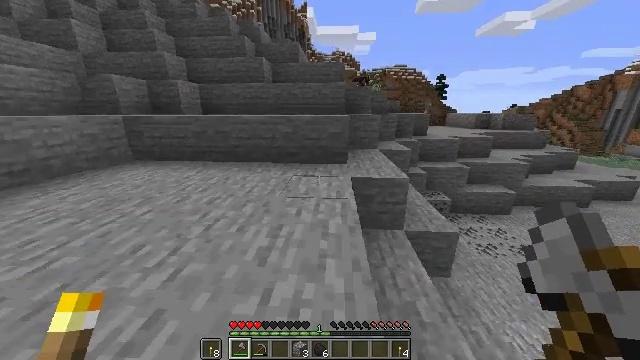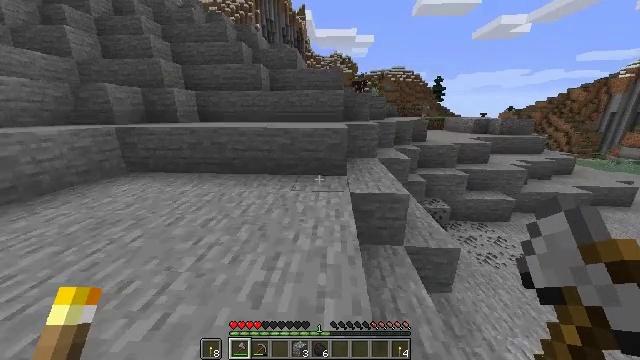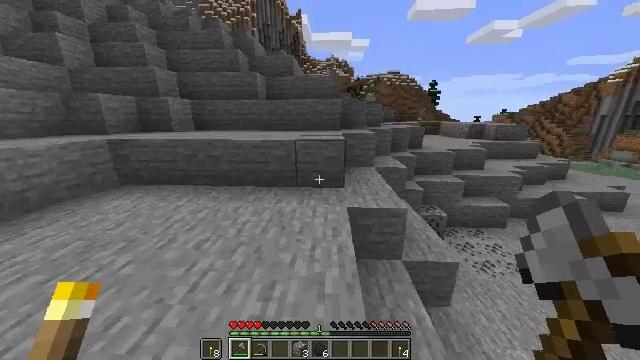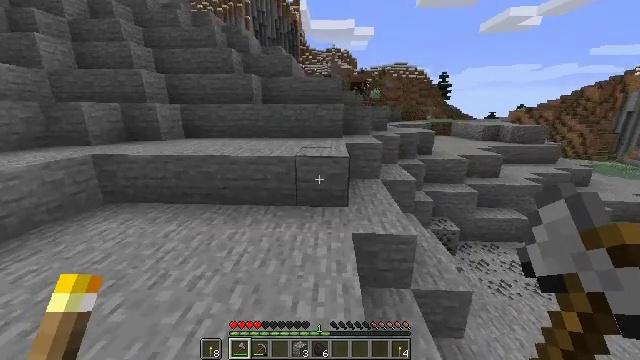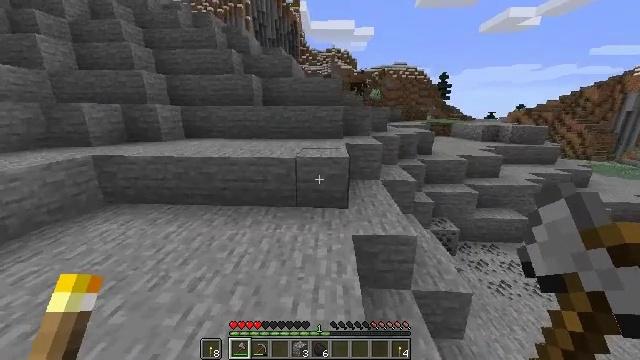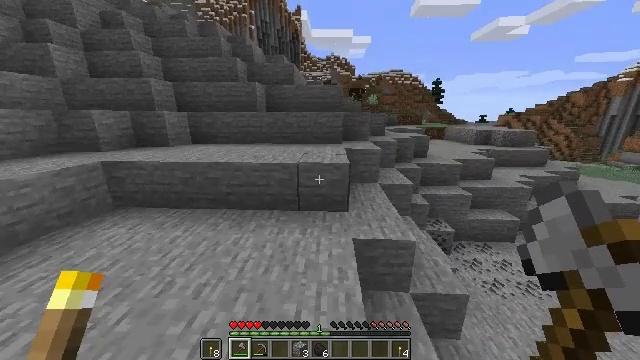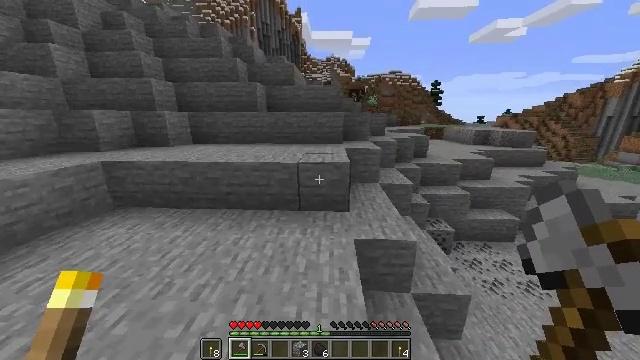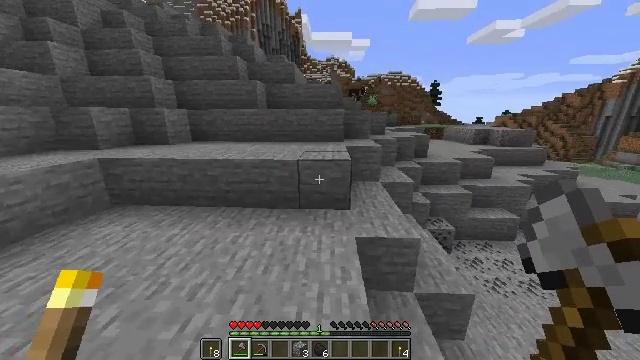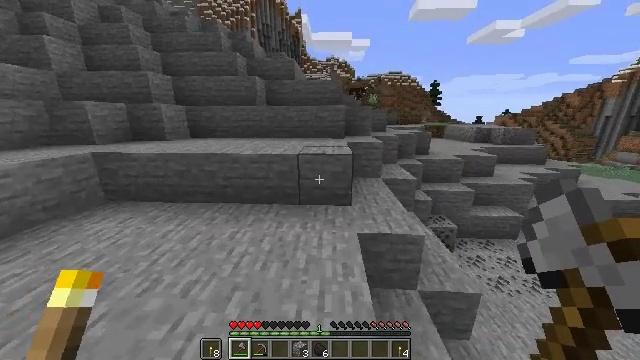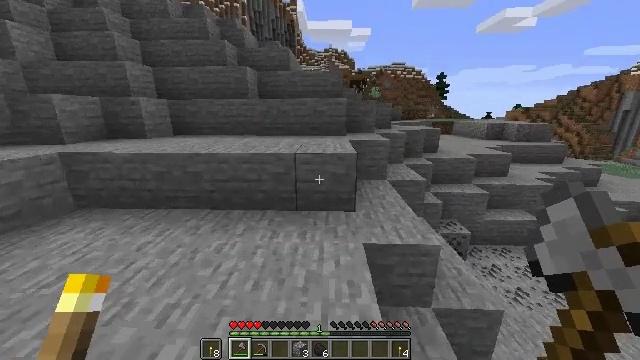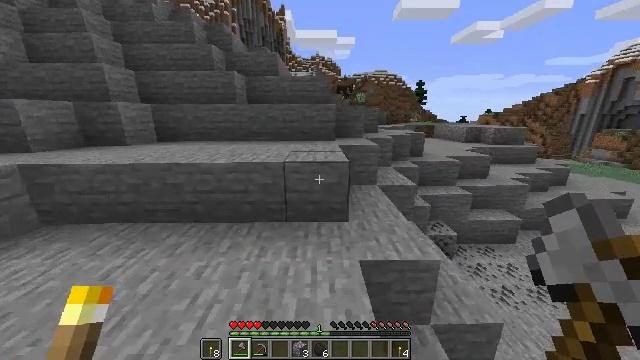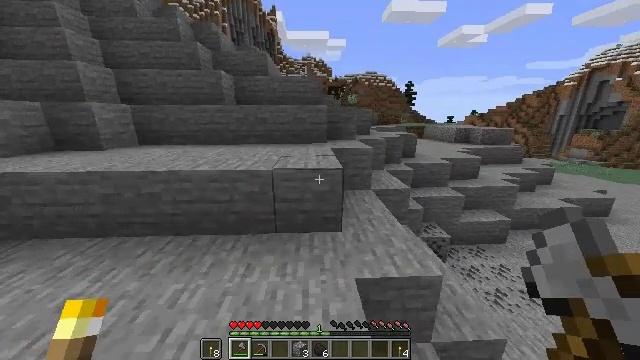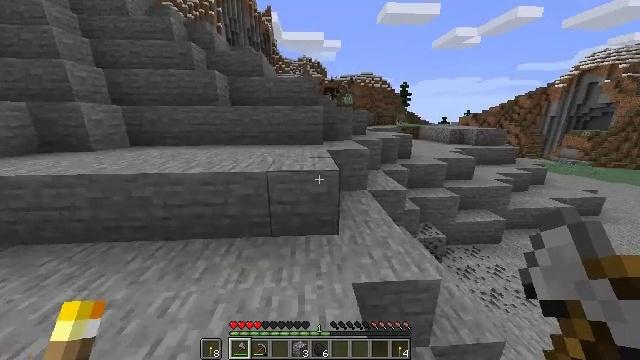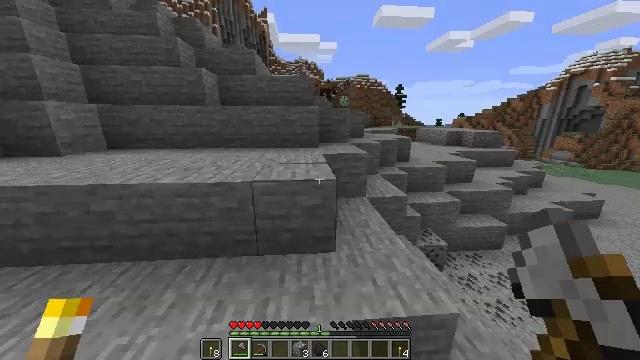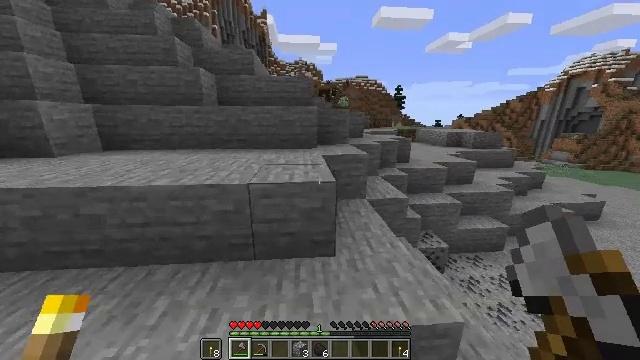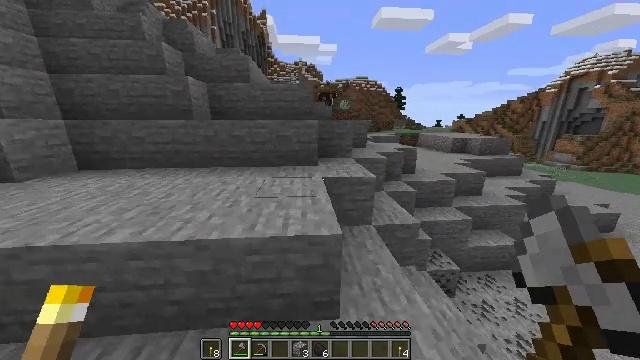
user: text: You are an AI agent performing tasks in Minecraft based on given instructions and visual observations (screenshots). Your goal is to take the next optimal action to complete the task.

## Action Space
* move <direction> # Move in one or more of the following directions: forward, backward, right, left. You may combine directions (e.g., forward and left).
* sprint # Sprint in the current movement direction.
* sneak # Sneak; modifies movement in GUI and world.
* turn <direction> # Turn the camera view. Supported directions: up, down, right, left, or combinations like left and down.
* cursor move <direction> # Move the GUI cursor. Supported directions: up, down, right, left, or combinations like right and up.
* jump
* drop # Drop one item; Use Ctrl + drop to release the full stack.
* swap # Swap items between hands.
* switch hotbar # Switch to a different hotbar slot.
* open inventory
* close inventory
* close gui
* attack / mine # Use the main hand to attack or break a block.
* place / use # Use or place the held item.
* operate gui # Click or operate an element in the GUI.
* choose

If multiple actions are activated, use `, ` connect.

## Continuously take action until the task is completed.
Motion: motion action
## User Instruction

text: Hunt animals.
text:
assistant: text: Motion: move forward, sprint, jump
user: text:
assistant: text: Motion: move forward, sprint, jump
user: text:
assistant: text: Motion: move forward, sprint, jump
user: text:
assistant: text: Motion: move forward, sprint, jump
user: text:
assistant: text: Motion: move forward, sprint, jump
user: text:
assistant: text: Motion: move forward, sprint, jump
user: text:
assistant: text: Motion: move forward, sprint, jump
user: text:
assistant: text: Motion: move forward, sprint
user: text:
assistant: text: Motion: move forward, sprint
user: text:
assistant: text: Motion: move forward, sprint, turn right
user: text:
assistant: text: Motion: move forward, sprint, turn right
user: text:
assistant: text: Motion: move forward, sprint, turn right
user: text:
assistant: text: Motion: move forward, sprint, turn right
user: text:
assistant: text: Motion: move forward, sprint
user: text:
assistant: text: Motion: move forward, sprint, jump
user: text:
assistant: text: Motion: move forward, sprint, jump
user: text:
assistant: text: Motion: move forward, sprint, jump
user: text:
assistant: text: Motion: move forward, sprint, jump
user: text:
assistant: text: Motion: move forward, sprint, jump
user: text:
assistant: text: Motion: move forward, sprint, jump
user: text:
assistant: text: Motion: move forward, sprint, jump
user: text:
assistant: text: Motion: move forward, sprint, jump
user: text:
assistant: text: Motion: move forward, sprint, jump
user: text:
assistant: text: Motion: move forward, sprint, jump
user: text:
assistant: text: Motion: move forward, sprint, jump
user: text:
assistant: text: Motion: move forward, sprint, jump
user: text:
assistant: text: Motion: move forward, sprint, jump
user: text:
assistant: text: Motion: move forward, sprint, jump
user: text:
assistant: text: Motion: move forward, sprint, jump
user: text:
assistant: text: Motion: move forward, sprint, jump